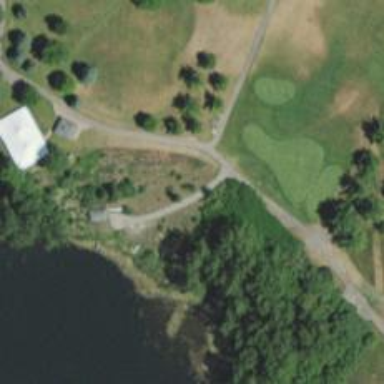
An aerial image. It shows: Service road used as golf cart path.